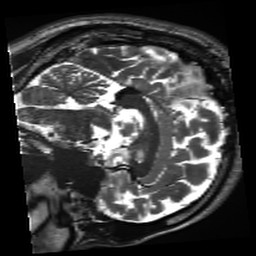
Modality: inplaneT2
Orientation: sagittal
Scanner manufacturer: siemens
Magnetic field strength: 3 T
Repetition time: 11 s
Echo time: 0.059 s